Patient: sex F, age 56
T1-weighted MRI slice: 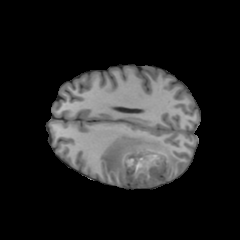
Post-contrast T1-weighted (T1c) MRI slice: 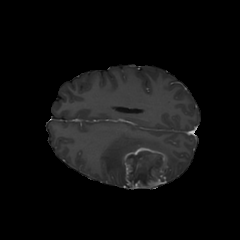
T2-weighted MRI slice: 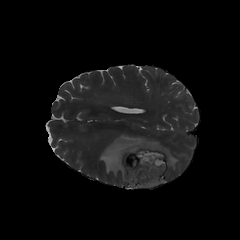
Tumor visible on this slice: yes
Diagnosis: Glioblastoma, IDH-wildtype
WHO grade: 4